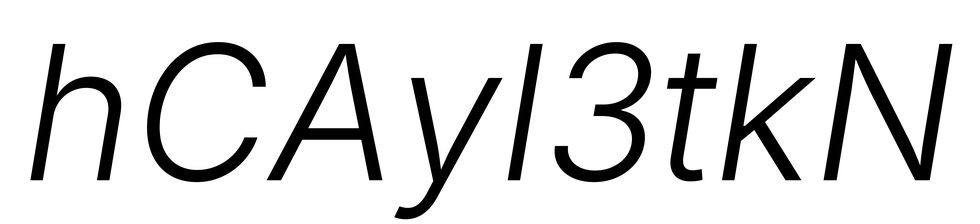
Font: Inter-Italic_Light_Italic